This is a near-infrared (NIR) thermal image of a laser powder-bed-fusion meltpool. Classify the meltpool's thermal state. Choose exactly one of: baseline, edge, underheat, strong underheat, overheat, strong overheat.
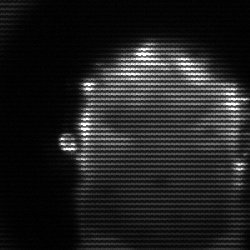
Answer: baseline